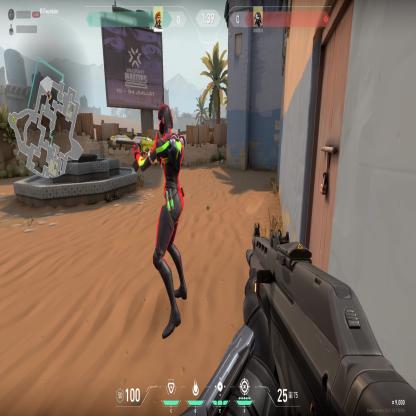
Label: enemy